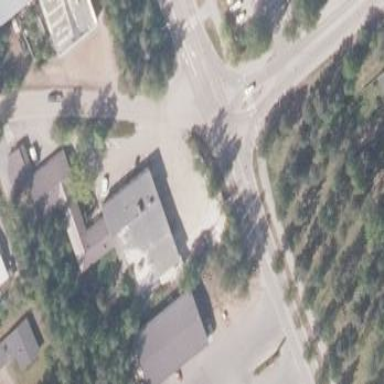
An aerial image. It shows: Public building.